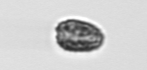
Label: Pseudochattonella_farcimen